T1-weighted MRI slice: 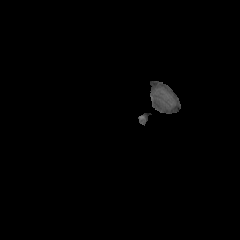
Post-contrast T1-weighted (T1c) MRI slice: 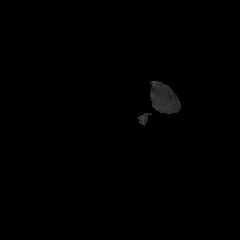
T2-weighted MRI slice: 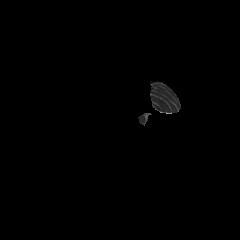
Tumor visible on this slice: no